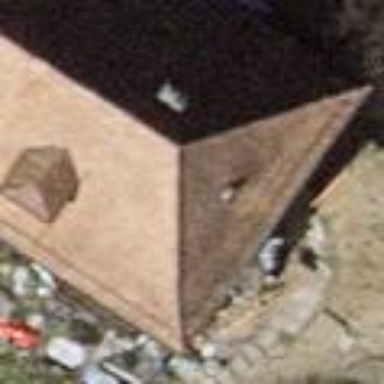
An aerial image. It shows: Building with half-hipped roof shape.